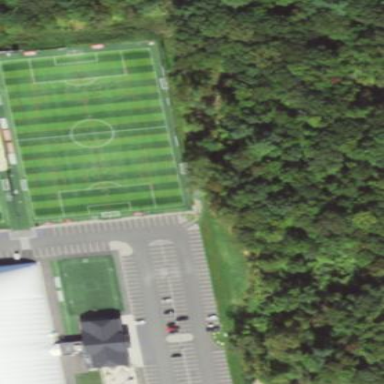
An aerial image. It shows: Soccer pitch designated for leisure and sports activities.